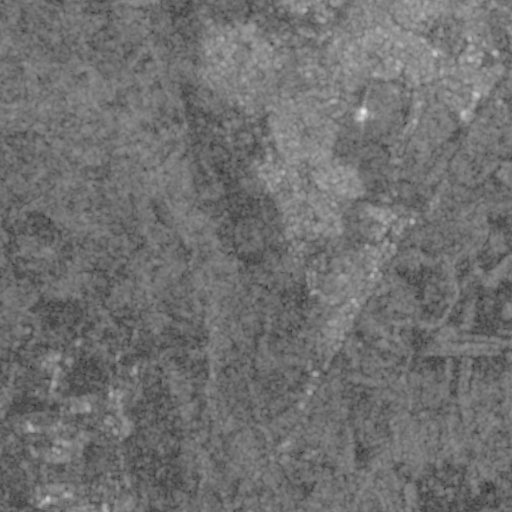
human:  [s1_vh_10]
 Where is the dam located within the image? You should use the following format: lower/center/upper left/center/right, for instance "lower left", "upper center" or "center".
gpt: The dam is located in the upper left of the image.
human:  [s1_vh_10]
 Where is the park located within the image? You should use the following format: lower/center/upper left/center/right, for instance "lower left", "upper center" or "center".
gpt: The park is located in the upper right of the image.
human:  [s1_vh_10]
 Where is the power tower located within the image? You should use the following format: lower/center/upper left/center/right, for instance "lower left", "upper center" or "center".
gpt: The power tower is located in the upper left of the image.
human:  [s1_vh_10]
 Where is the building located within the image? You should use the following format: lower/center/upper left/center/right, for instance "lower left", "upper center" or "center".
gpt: There is no building in the image.

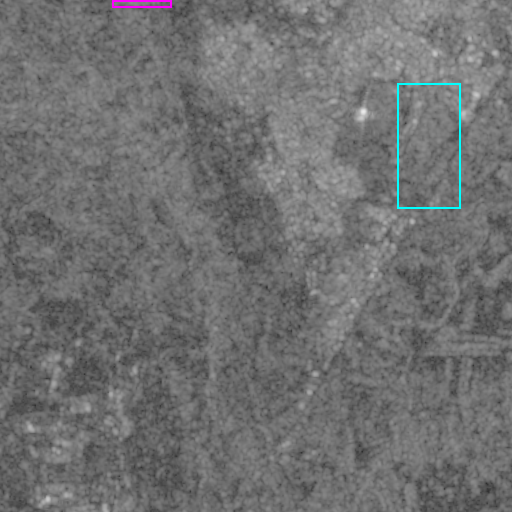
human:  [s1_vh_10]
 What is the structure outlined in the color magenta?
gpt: The structure outlined in magenta is a dam.
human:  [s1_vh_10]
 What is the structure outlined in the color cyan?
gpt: The structure outlined in cyan is a park.
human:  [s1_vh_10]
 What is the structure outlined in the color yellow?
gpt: There is no yellow outline.